I will show an image sequence of human cooking. I have annotated the images with numbered circles. Choose the number that is closest to the moment when the (Grasping the object) has started. You are a five-time world champion in this game. Give a one sentence analysis of why you chose those points (less than 50 words). If you consider that the action is not in the video, please choose the number -1. Provide your answer at the end in a json file of this format: {"points": []}
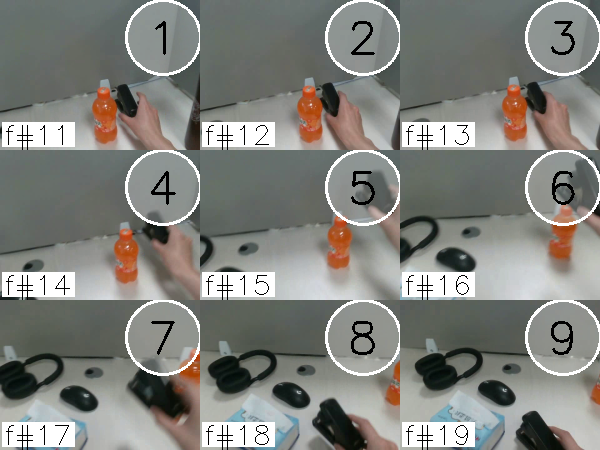
Frame 2 shows the clearest moment of hand-object contact.
{"points": [2]}